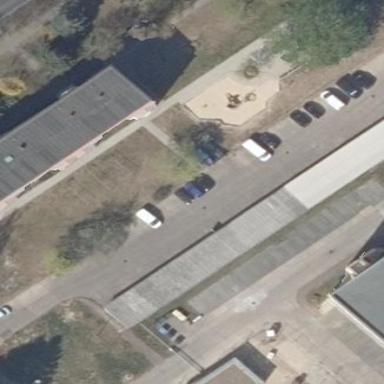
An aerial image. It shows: Group of garages.